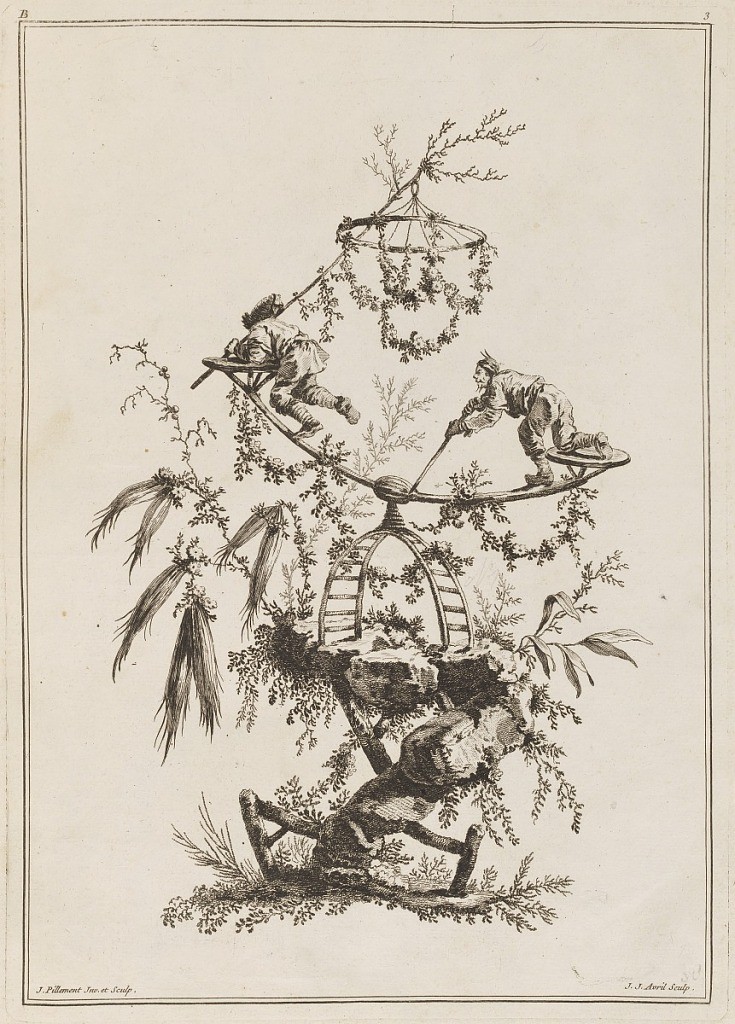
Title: Plate 3, "Cahier de Blançoires Chinoises"
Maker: Jean-Baptiste Pillement, French, 1728–1808
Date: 1770–1780
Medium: Etching on paper
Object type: Print
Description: Two Chinese figures balance on a slender see-saw with disks for eats at either end, supported in the center by an arching ladder. The Chinese figure on the left holds a branch from which a hoop and garland are suspended. Two bordering lines. Top: "B' "3'; bottom: "J. Pillement Inv. Et Sculp." "J. J. Avril Sculp."